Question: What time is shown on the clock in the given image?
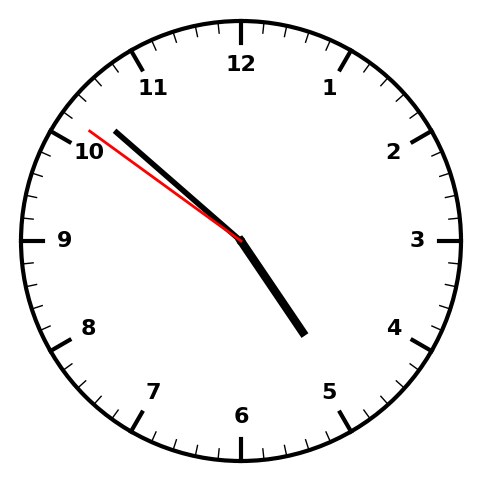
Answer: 04:51:51